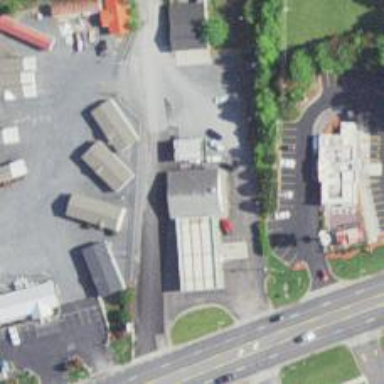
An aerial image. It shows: Convenience shop.